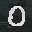
Label: 0